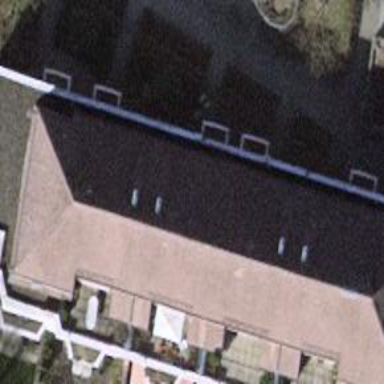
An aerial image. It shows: The gabled row roof section of building.